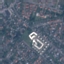
Label: Residential